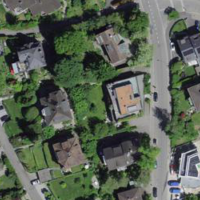
EUNIS habitat code: 55
Species observed at this site:
Ficus carica